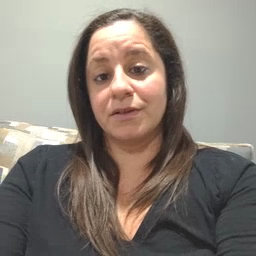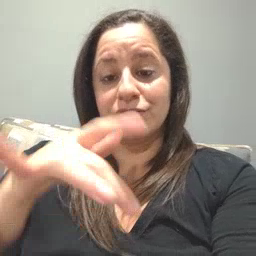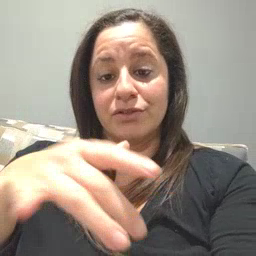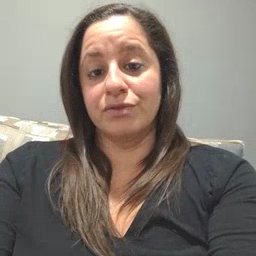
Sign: touch